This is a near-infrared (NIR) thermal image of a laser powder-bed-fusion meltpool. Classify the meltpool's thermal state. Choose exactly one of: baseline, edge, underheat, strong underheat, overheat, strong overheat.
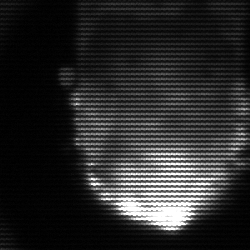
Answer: baseline